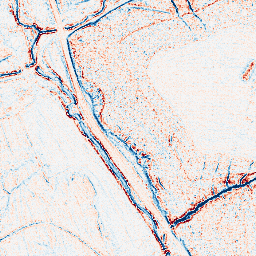
Category: edge_preserving
Decomposition family: anisotropic_diffusion
Decomposition parameters: iterations: 10
kappa: 100
gamma: 0.05
Upsampling method: sinc_blackman
Upsampling parameters: scale: 8
kernel_size: 16
Upsampling scale: 8